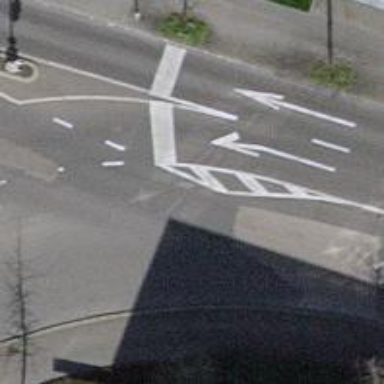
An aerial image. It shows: Road with traffic signals.